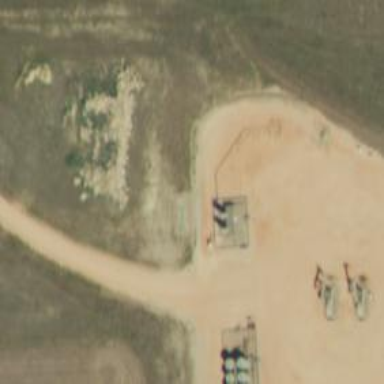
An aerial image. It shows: Storage tank that is man-made.